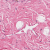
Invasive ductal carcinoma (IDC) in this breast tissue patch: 0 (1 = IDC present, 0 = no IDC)